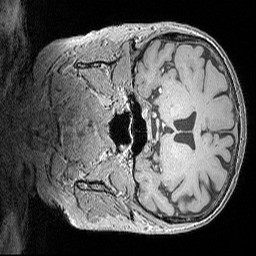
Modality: MP2RAGE
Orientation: coronal
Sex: female
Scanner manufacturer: siemens
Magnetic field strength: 3 T
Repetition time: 5 s
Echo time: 0.00292 s